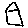
Label: house